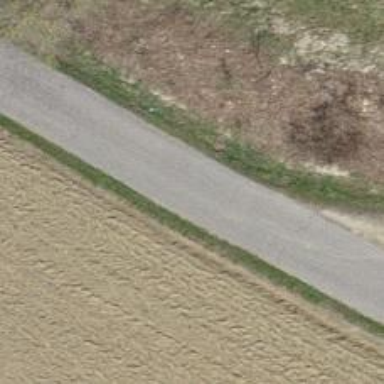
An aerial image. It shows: Asphalt track with grade1 quality. It is designed for agricultural vehicles.